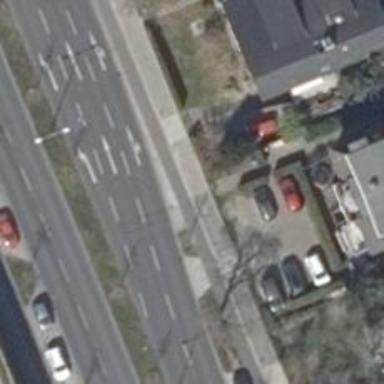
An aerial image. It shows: Asphalt sidewalk with asphalt cycleway.